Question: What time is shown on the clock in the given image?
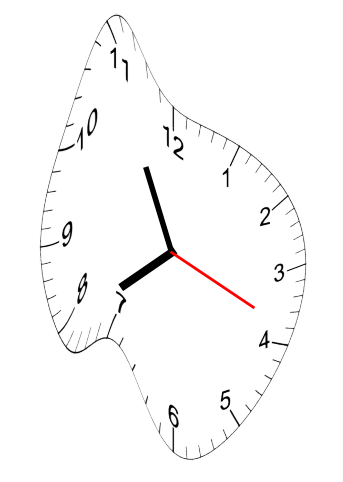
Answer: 07:55:19